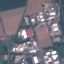
Land use / land cover class: Industrial